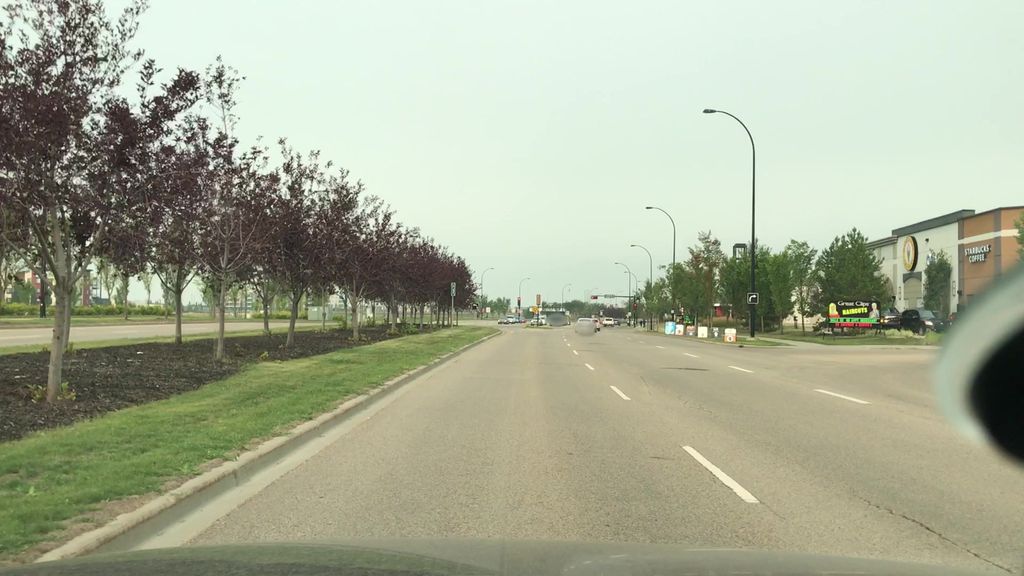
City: edmonton